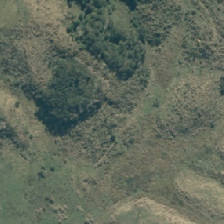
Land cover: manuka_kanuka